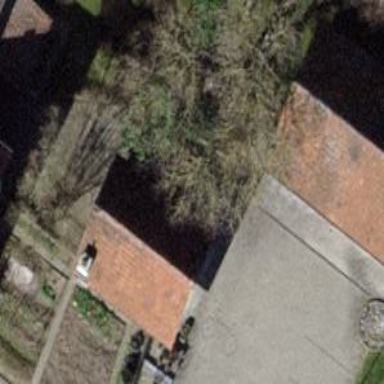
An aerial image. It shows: Hut.